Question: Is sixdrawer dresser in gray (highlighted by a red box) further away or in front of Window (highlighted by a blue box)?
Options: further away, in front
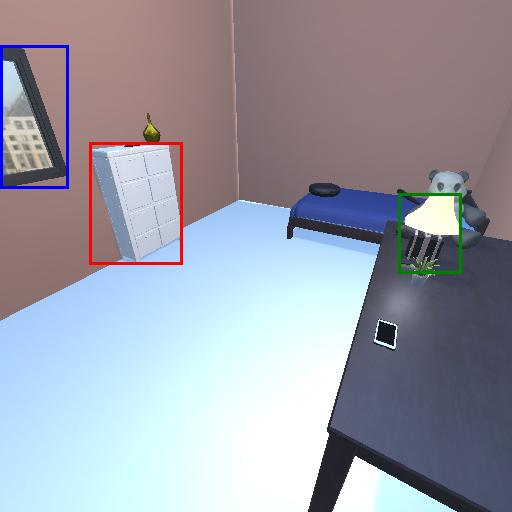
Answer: further away